Question: How do I enable partial compiles in IntelliJ?
The same feature in NetBeans where by one can run a main method in a class without having non-dependecies in the same project be required to also compile.
EDIT:
After performing what CrazyCoder suggested, with some success, now I get ClassNotFoundException when trying to run a file not associated with those that were not compiling. After fixing the non-compiling files, it runs just fine.
I actually made in error in the same non-compiling file to test and it still works.
Could it be a bug?
EDIT:
Followed instructions still not working.

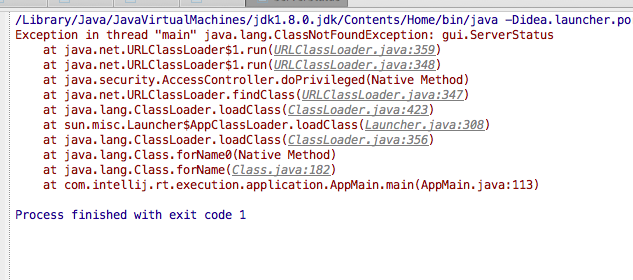
Answer: IntelliJ IDEA doesn't welcome working on the project that fails to compile, but there are several options:
- - <URL>
You should note that Make will fail on the first error and will not try to proceed further. In this case you should use explicit action. Make also deletes output class files for the sources with errors.
If you want compilation to proceed after errors, you should switch to Eclipse compiler in IntelliJ IDEA 'Settings' | 'Compiler' | 'Java Compiler'. When Eclipse compiler is selected, 'Proceed on errors' option appears and it's enabled by default. With , an option to enabled and in Before launch section you should get the desired behavior.